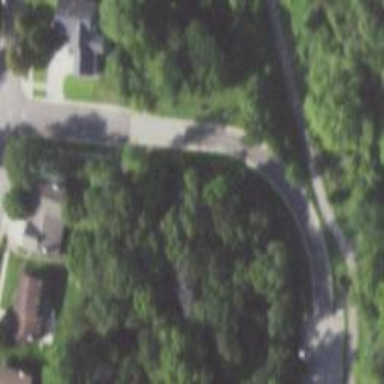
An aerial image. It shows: Asphalt cycleway.